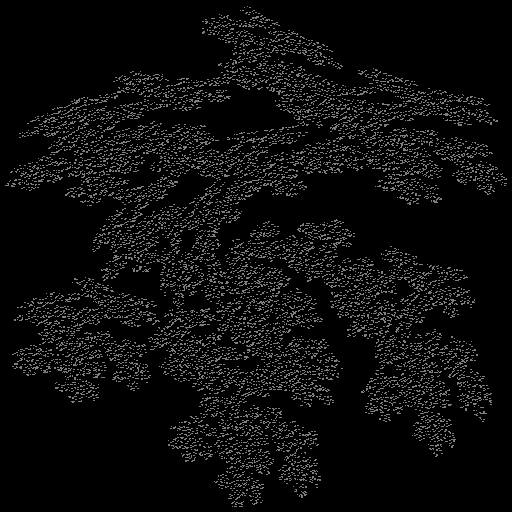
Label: pinetree